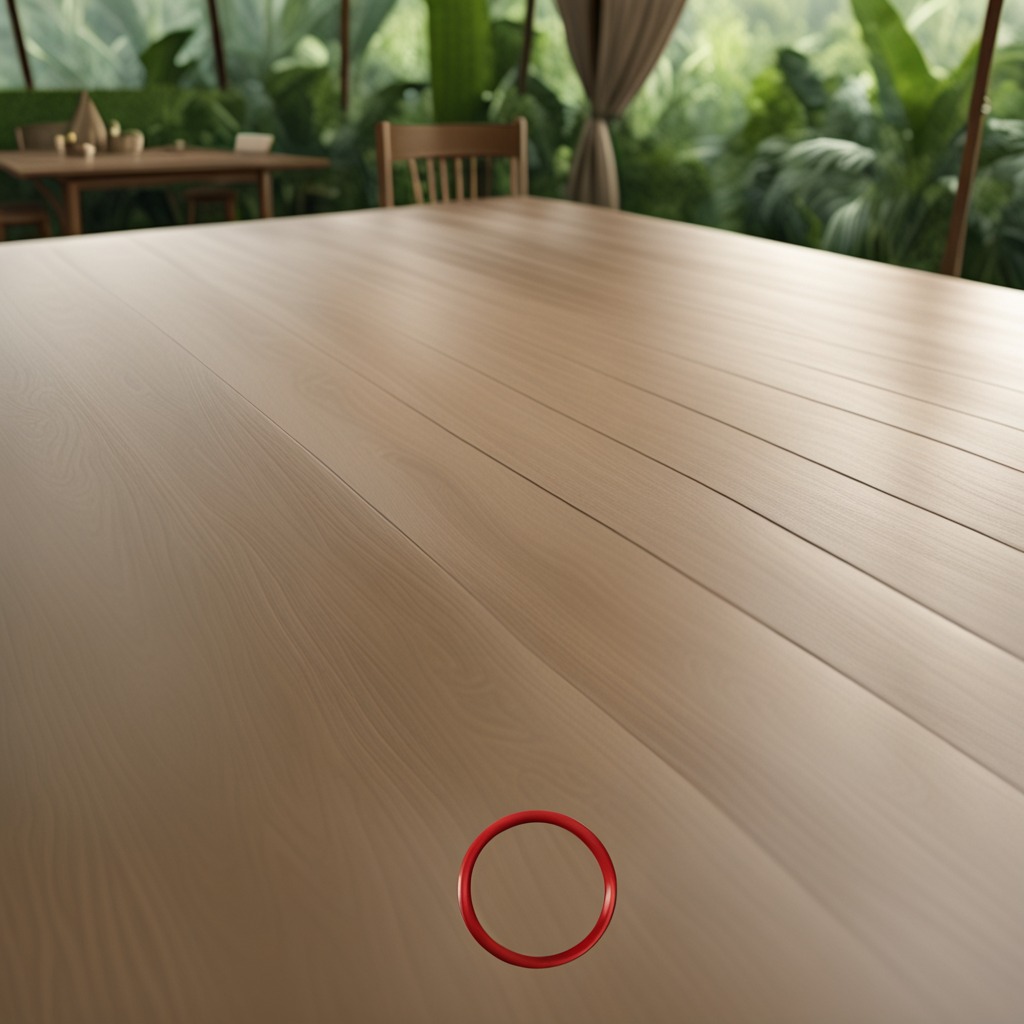
A rubber O-ring is lying on the wooden table.